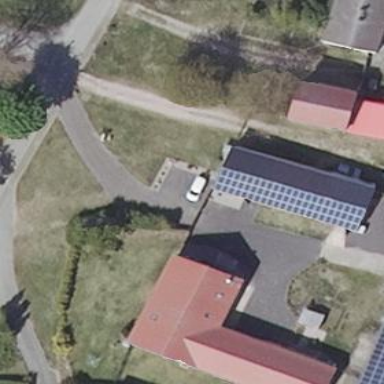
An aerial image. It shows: Building with gabled roof oriented along and colored grey.